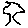
Label: tree